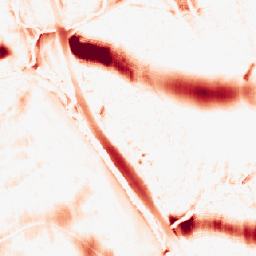
Category: morphological
Decomposition family: morphological_ellipse
Decomposition parameters: operation: opening
width: 50
height: 30
Upsampling method: area
Upsampling parameters: scale: 4
Upsampling scale: 4